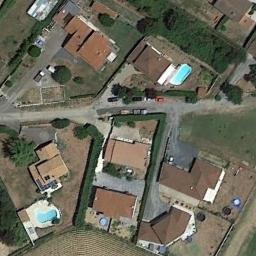
Label: residential